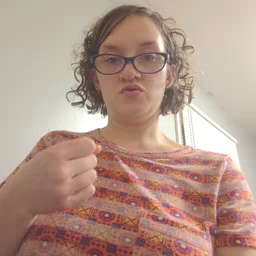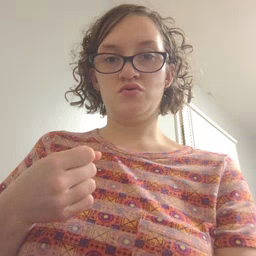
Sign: boy